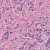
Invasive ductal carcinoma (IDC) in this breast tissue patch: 1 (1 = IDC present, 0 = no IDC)